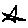
Label: star